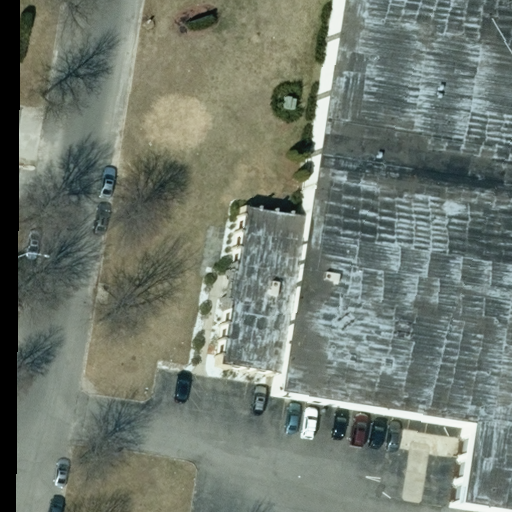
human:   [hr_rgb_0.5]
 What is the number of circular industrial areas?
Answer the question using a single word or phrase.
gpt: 0

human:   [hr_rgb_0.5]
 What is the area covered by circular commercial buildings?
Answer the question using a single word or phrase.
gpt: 0m2

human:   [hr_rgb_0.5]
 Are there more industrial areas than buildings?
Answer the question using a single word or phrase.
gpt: no

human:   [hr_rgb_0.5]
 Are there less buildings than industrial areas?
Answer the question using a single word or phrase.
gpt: no

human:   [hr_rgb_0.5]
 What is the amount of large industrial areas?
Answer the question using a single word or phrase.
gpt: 1

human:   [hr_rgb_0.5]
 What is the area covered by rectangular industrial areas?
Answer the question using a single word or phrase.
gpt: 10623m2

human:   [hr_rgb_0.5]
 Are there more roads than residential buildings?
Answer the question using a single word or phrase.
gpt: yes

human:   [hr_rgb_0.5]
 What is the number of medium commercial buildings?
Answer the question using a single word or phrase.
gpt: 0

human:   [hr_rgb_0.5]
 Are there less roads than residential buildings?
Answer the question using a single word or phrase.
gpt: no

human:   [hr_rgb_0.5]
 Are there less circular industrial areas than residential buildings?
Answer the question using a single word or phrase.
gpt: no

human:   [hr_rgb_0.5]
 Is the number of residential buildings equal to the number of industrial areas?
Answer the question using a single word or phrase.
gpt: no

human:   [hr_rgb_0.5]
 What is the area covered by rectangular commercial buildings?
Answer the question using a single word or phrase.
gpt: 0m2

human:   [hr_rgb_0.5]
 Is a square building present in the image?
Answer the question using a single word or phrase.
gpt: no

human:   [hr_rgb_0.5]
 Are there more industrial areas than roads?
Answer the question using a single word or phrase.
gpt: no

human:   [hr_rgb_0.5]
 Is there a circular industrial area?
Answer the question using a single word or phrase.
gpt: no

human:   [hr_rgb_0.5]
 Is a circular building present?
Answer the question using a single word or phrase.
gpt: no

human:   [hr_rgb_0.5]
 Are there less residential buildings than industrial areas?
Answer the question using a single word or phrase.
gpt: yes

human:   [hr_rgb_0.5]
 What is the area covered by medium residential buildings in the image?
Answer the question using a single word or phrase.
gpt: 0m2

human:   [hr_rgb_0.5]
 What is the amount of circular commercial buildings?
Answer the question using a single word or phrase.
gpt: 0

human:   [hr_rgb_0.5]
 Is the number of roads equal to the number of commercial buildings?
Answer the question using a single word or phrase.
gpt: no

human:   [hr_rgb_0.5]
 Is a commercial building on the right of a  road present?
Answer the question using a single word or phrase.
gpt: no

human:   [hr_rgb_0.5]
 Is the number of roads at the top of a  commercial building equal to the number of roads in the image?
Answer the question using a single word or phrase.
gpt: no

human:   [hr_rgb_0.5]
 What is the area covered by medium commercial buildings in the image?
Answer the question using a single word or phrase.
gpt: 0m2

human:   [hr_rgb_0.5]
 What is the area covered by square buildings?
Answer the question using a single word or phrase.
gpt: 0m2

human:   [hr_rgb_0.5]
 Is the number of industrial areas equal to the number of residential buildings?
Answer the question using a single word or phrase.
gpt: no

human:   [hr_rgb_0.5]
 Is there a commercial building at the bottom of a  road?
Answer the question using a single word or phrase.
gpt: no

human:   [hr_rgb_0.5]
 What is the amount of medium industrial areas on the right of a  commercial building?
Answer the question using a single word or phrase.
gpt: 0

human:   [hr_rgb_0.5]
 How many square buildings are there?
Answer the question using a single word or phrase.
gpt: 0

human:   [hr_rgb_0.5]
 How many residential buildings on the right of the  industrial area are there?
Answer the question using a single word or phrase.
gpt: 0

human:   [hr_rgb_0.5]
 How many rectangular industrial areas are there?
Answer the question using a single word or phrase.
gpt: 1

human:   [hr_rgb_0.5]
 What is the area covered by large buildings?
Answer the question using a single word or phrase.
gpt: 0m2

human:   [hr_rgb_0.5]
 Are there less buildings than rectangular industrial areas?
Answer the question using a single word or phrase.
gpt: no

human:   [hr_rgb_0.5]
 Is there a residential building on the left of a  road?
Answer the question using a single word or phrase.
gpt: no

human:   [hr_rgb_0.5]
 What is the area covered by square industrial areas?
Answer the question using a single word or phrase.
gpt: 0m2

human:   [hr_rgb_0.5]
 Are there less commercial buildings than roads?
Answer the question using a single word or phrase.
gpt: yes

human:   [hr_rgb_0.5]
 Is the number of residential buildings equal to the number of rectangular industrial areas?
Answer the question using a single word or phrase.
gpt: no